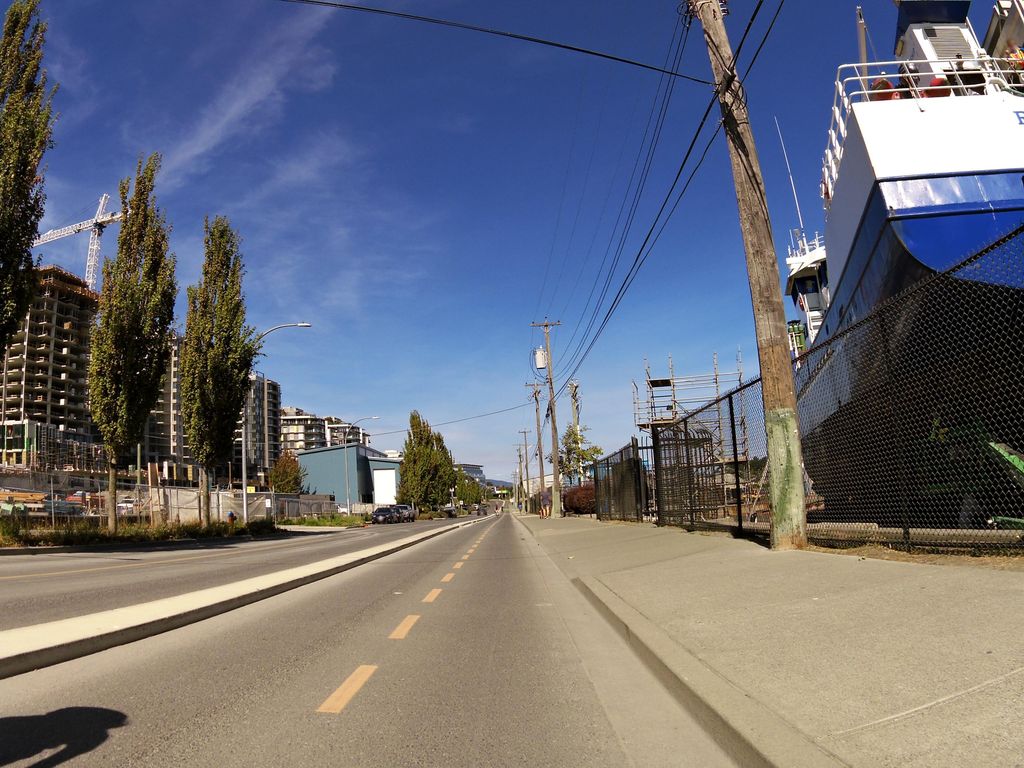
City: victoria